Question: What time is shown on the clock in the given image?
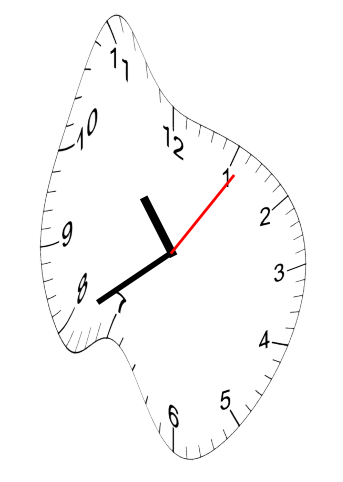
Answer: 10:40:06